Brain MRI, t1w sequence, axial 2D slice.
Patient: age 35, sex M, weight 95 kg, height 1.95 m
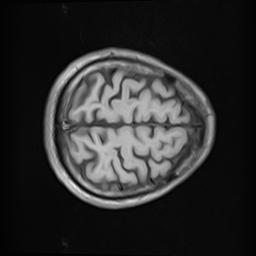